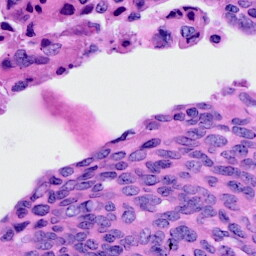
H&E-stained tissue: Cervix